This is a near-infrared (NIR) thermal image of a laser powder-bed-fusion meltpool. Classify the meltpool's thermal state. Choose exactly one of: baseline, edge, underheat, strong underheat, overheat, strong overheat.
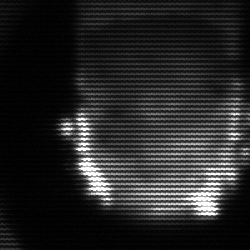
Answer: baseline